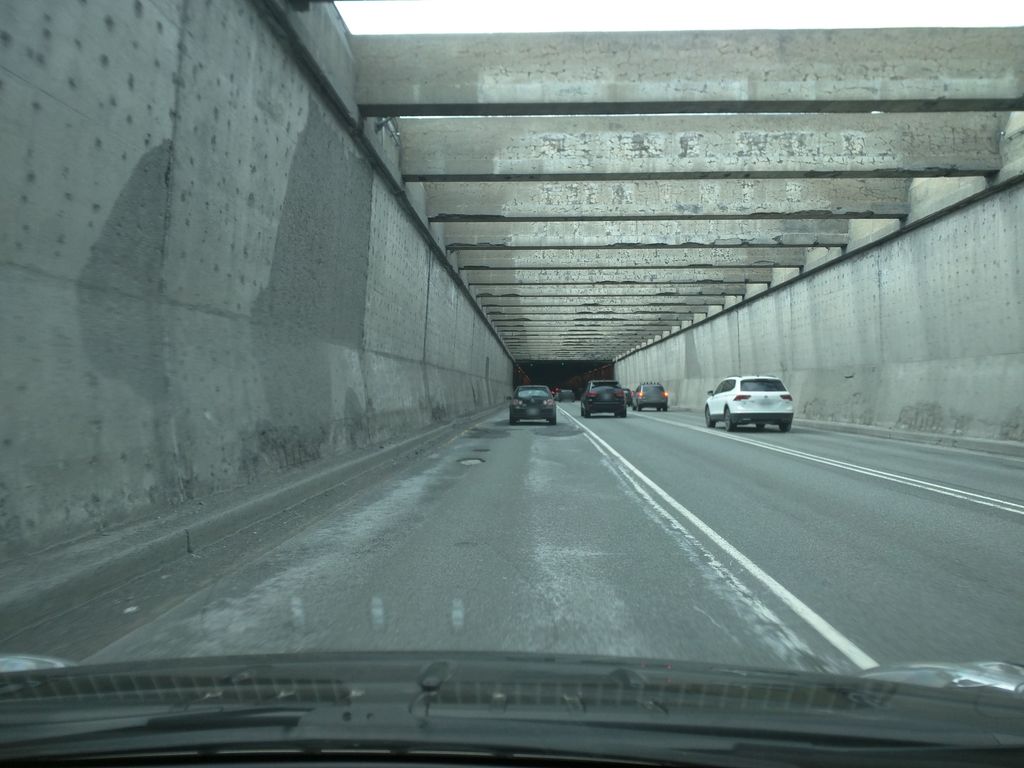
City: montreal